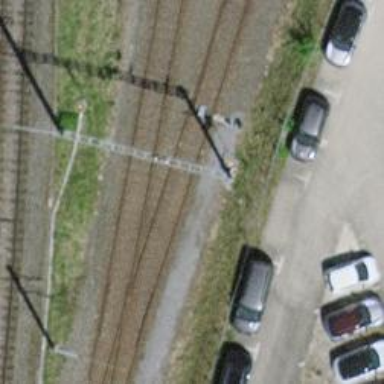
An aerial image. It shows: Railway switch.